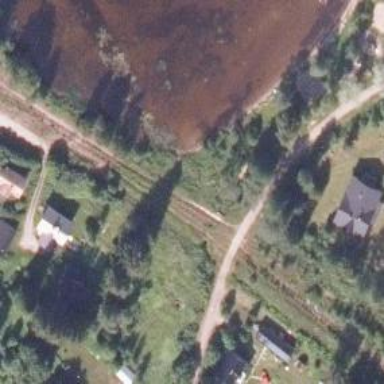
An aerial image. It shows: Crossing for the railway.